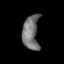
Tissue: prostate
Cell type: T cells
Senescence score: 0.3492
Nuclear area (px): 557
Mean DAPI intensity: 115.375